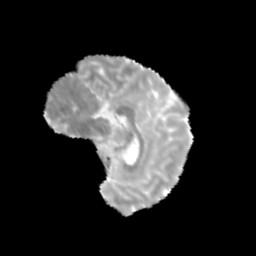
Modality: MD
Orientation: sagittal
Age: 12
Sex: female
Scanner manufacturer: siemens
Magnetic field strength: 3 T
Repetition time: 3.8 s
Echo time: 0.07 s